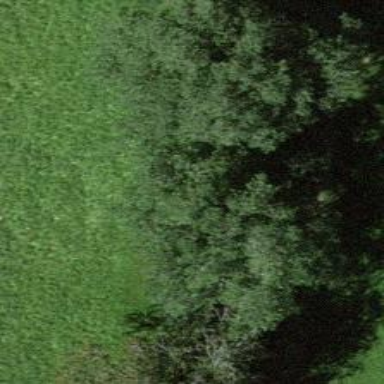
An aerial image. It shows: Path.